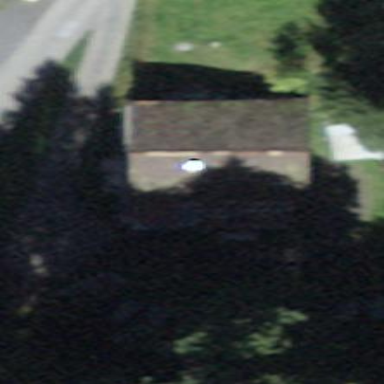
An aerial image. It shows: Shed building.